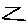
Label: zigzag